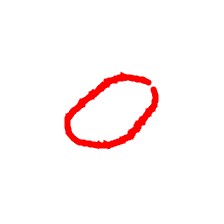
Shape: circle